Field crop: maize
Growth stage: 2
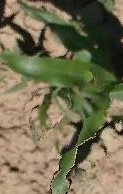
Species: maize